Field crop: maize
Growth stage: 2
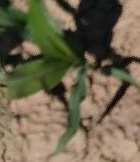
Species: maize